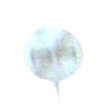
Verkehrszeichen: EndeUeberholverbot
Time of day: SunriseSunset
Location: Outdoor (Nature)
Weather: PartlyCloudy
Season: NotSpecified
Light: Natural